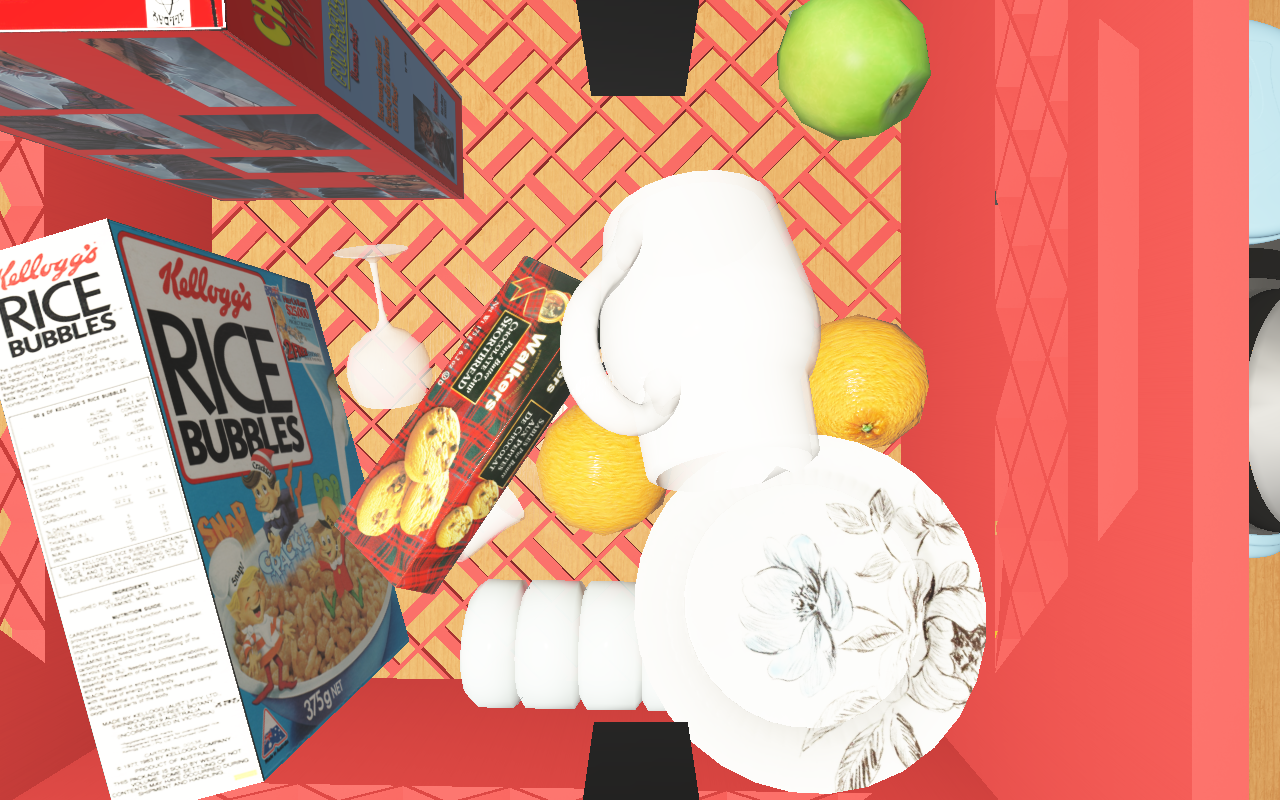
Objects in the scene:
water bottle
apple
orange
orange
spoon
glass
wineglass
jam jar
biscuit box